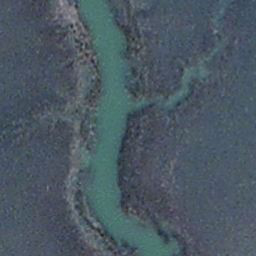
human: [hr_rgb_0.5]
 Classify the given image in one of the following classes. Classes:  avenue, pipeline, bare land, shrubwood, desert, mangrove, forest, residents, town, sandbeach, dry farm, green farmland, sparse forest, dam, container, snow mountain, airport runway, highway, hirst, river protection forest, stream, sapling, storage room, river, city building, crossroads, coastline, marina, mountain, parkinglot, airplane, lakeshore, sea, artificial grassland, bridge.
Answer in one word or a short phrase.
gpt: stream